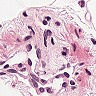
Metastatic tissue present: no